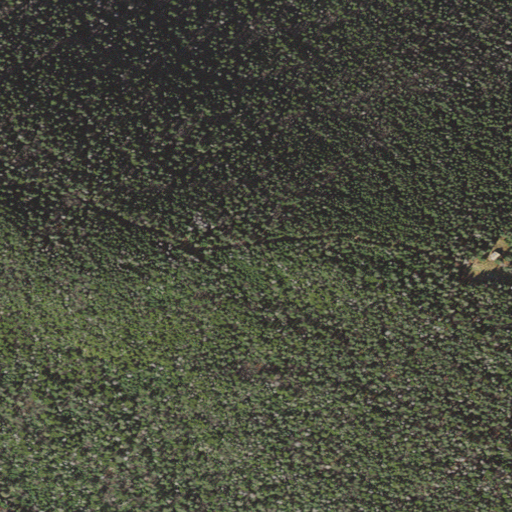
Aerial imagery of mountain in New Hampshire named Magalloway Mountain containing evergreen forest, open development, mixed forest, and low intensity development